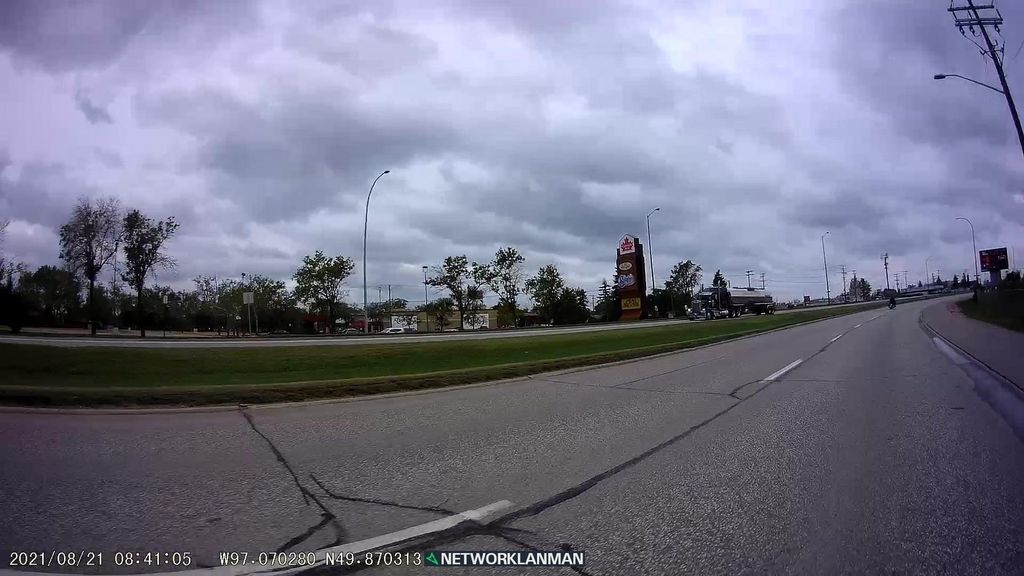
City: winnipeg